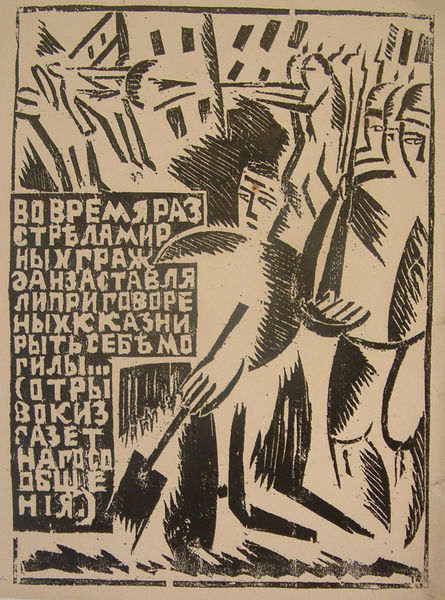
Titel: War: Excerpt from a Newspaper Article, War: Excerpt from a Newspaper Article
Künstler: Ol’ga; Kruchenykh, Aleksandr Rozanova
Standort: Amherst (Massachusetts, USA)
Institution: Mead Art Museum, Amherst College
Schlagwörter: fight, men, military, people, soldier, soldiers, white, black, expressionism, figurative, windows, pattern, print, woodcut, hand, fighting, man, building, house, german, houses, death, helmet, paper, shadow, army, graphic, line, battle, revolution, writing, dead, scene, ink, legs, lines, max, shapes, war, book, figure, work, urban, druck, carving, worker, page, poster, russia, russian, modernism, text, soviet, workers, words, gun, guns, sign, dying, pitchfork, bomb, gewehr, rifle, shooting, plane, shovel, soldaten, propaganda, häuser, aufstand, bucket, shot, woodblock, twentieth century, ussr, communism, socialism, paddle, cyrilic, soldeiers, march, propoganda, shdow, shadiws, oppression, woodcarving, cold war, russisch, russland, soldat, schaufel, cyrilic alphabet, proletariet